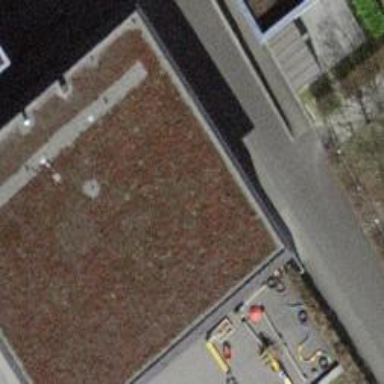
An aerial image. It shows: Kindergarten building.